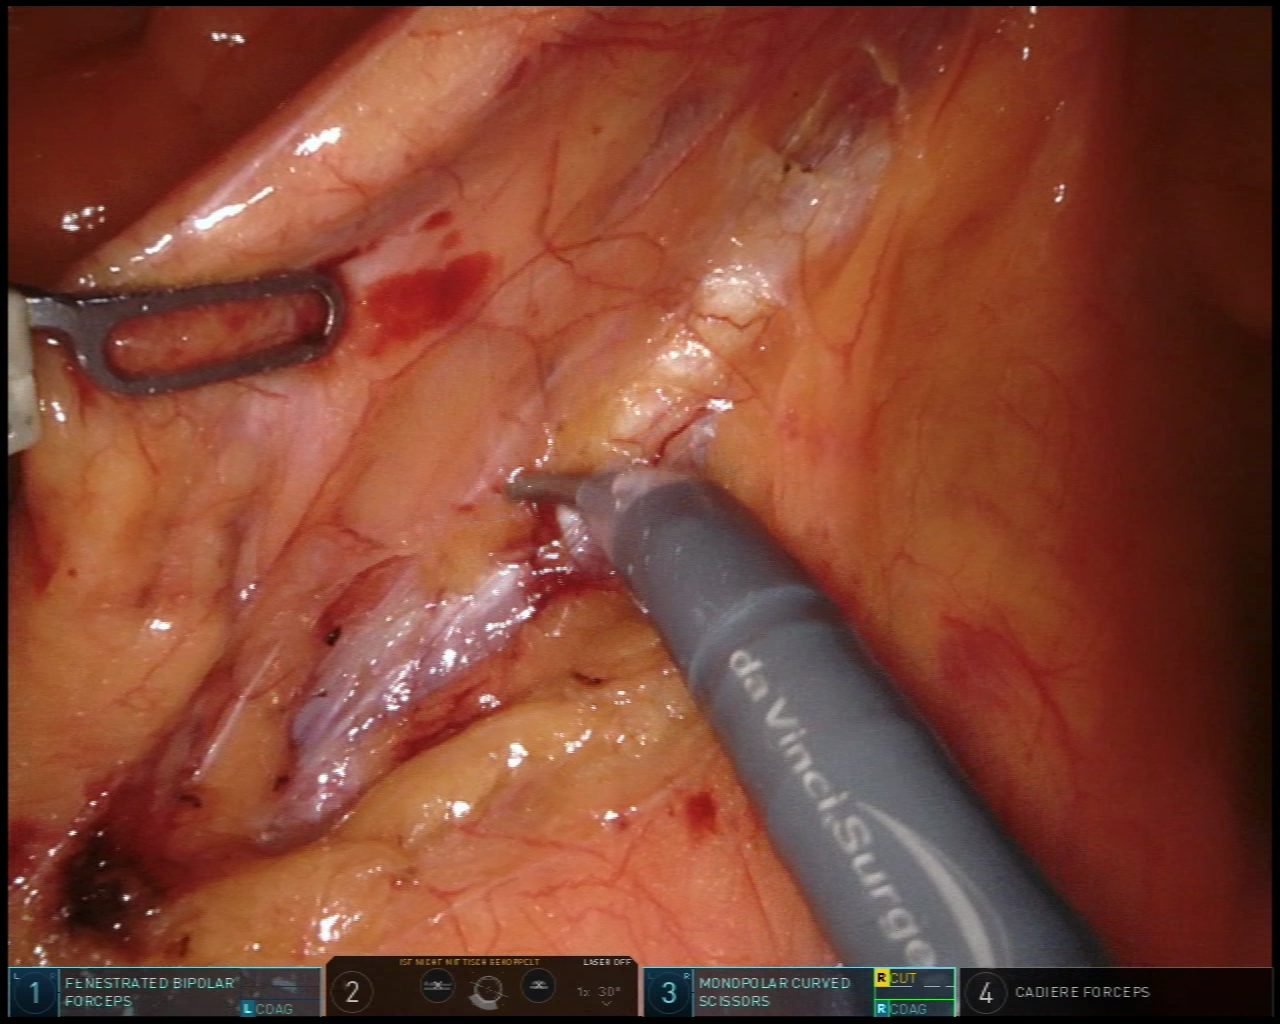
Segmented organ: ureter
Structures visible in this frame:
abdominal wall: no
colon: no
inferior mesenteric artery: no
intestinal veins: no
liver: no
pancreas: no
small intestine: no
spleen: no
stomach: no
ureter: yes
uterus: no
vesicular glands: no